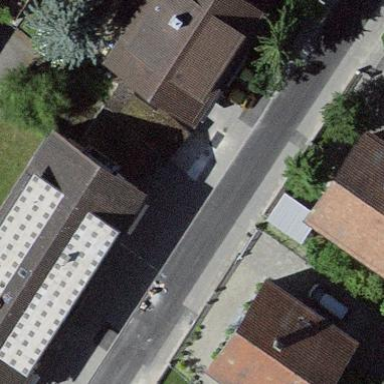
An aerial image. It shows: Group of garages.